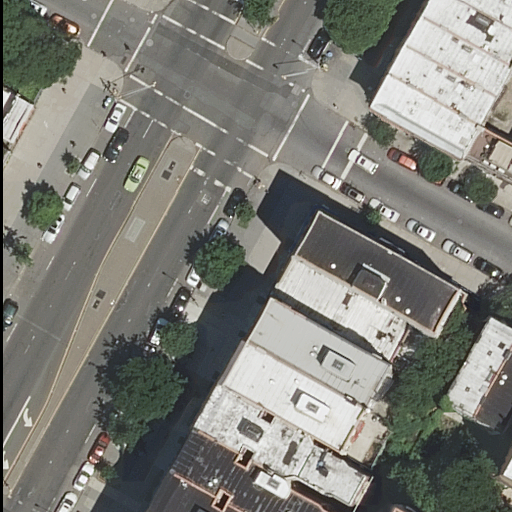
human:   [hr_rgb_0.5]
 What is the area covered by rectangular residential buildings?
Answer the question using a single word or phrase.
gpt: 2042m2

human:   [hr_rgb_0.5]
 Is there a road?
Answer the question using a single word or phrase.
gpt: yes

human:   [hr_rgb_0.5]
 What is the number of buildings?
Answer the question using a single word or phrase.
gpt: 18

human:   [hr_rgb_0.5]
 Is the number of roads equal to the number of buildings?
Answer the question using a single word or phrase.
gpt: no

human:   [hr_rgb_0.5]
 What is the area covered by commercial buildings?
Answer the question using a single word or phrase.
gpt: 0m2

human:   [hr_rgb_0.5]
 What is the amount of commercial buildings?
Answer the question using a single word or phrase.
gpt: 0

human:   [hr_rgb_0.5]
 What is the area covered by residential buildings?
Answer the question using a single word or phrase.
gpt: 2632m2

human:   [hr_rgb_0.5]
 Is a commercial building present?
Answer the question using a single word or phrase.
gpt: no

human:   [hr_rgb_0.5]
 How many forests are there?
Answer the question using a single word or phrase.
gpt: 0

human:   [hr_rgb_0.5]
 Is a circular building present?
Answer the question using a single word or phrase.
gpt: no

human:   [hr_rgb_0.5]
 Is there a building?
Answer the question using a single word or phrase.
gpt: yes

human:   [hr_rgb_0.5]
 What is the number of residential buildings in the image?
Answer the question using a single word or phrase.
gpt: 18

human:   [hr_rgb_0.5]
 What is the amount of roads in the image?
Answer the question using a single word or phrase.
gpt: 4

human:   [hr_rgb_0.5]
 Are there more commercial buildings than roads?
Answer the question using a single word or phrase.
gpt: no

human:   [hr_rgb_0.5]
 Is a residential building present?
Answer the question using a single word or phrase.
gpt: yes

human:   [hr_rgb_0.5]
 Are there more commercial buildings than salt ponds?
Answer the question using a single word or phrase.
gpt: no

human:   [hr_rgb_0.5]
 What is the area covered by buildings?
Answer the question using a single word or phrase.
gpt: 2632m2

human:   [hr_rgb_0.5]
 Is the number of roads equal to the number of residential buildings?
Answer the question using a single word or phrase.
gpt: no

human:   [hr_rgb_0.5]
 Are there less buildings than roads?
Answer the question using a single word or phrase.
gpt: no

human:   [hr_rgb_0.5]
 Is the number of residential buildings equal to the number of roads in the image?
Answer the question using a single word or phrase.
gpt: no

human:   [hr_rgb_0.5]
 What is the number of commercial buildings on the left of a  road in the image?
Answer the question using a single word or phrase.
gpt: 0

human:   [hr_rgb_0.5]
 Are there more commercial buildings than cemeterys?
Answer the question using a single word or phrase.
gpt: no

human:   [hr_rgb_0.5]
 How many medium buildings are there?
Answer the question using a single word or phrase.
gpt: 11

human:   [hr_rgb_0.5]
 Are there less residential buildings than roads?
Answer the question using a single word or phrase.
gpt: no

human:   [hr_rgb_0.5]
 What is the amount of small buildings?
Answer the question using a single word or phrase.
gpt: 7

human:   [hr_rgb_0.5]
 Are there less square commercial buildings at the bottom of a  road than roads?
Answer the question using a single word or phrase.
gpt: yes

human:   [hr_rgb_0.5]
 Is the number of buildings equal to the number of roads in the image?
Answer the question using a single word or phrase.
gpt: no

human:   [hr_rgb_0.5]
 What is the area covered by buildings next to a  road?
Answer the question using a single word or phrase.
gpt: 2632m2

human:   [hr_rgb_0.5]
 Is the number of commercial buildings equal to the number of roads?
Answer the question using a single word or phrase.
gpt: no

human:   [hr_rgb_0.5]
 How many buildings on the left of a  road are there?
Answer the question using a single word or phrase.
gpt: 3

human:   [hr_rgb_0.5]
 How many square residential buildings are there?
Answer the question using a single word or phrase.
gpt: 0

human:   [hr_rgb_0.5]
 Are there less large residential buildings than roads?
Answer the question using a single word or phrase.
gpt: yes

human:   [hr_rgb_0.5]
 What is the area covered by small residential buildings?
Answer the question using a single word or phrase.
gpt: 207m2

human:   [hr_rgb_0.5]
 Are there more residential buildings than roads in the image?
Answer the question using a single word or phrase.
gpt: yes

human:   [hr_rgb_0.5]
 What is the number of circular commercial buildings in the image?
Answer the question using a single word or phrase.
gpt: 0

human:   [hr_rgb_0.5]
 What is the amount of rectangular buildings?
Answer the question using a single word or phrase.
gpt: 15

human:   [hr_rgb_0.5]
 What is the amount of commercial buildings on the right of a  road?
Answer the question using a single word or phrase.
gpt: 0

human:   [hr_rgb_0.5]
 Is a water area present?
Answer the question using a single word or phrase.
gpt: no

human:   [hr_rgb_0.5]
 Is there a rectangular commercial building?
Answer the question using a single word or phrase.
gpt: no

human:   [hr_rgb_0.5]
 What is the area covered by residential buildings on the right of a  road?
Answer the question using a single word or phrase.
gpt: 2587m2

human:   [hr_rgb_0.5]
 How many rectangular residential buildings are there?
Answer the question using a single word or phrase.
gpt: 15

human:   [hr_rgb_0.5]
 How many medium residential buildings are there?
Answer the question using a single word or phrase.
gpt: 11

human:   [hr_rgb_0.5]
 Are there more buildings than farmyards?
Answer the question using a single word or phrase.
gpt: yes

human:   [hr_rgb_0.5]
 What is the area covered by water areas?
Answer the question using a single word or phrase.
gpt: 0m2

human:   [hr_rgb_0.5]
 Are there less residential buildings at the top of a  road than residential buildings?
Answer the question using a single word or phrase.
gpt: yes

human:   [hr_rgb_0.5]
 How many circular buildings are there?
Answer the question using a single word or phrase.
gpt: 0

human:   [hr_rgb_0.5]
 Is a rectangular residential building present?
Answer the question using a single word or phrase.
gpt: yes

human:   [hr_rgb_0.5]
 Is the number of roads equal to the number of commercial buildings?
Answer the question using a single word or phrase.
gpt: no

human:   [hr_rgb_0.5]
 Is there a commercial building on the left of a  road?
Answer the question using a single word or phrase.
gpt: no

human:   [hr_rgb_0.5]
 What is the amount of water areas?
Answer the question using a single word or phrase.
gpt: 0

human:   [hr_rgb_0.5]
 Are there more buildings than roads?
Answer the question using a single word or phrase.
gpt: yes

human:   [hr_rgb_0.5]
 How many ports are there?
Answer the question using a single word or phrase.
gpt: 0

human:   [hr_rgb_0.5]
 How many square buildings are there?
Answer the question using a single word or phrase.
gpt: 0

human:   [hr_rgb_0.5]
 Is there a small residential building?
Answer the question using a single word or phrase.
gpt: yes

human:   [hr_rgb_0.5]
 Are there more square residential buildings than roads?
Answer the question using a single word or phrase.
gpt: no

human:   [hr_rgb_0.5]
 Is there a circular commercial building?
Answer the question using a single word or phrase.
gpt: no

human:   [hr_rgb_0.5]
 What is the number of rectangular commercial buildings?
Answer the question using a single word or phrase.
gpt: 0

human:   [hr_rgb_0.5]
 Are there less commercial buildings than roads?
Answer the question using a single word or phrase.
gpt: yes

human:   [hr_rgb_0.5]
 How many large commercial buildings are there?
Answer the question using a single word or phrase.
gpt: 0

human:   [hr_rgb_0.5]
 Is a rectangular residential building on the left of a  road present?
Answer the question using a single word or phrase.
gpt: yes

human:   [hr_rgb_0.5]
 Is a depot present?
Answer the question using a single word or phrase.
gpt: no

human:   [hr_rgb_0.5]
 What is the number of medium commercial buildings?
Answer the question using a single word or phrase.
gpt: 0

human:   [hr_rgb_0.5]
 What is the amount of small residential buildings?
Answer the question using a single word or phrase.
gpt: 7

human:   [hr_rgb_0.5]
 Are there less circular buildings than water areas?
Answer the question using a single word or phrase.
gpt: no